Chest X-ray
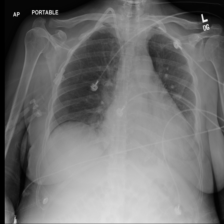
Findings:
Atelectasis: negative
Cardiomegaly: negative
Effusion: negative
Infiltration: negative
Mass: negative
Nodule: negative
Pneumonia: negative
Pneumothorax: negative
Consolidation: negative
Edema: negative
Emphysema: negative
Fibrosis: negative
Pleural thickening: negative
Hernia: negative